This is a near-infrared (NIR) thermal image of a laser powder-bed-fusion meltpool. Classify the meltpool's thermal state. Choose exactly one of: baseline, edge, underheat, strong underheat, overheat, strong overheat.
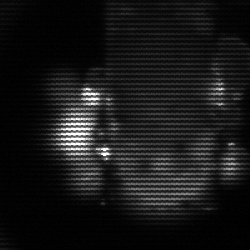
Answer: strong underheat